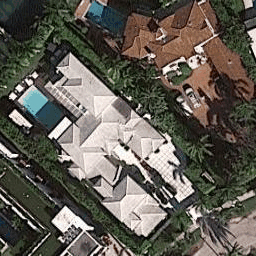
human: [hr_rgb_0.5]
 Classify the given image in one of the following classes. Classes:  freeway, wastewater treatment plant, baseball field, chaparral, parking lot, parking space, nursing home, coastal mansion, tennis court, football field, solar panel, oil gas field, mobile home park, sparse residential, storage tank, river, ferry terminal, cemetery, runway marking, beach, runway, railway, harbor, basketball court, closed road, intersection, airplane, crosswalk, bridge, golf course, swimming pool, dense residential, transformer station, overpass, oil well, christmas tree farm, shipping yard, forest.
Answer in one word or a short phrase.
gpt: coastal mansion